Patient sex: M
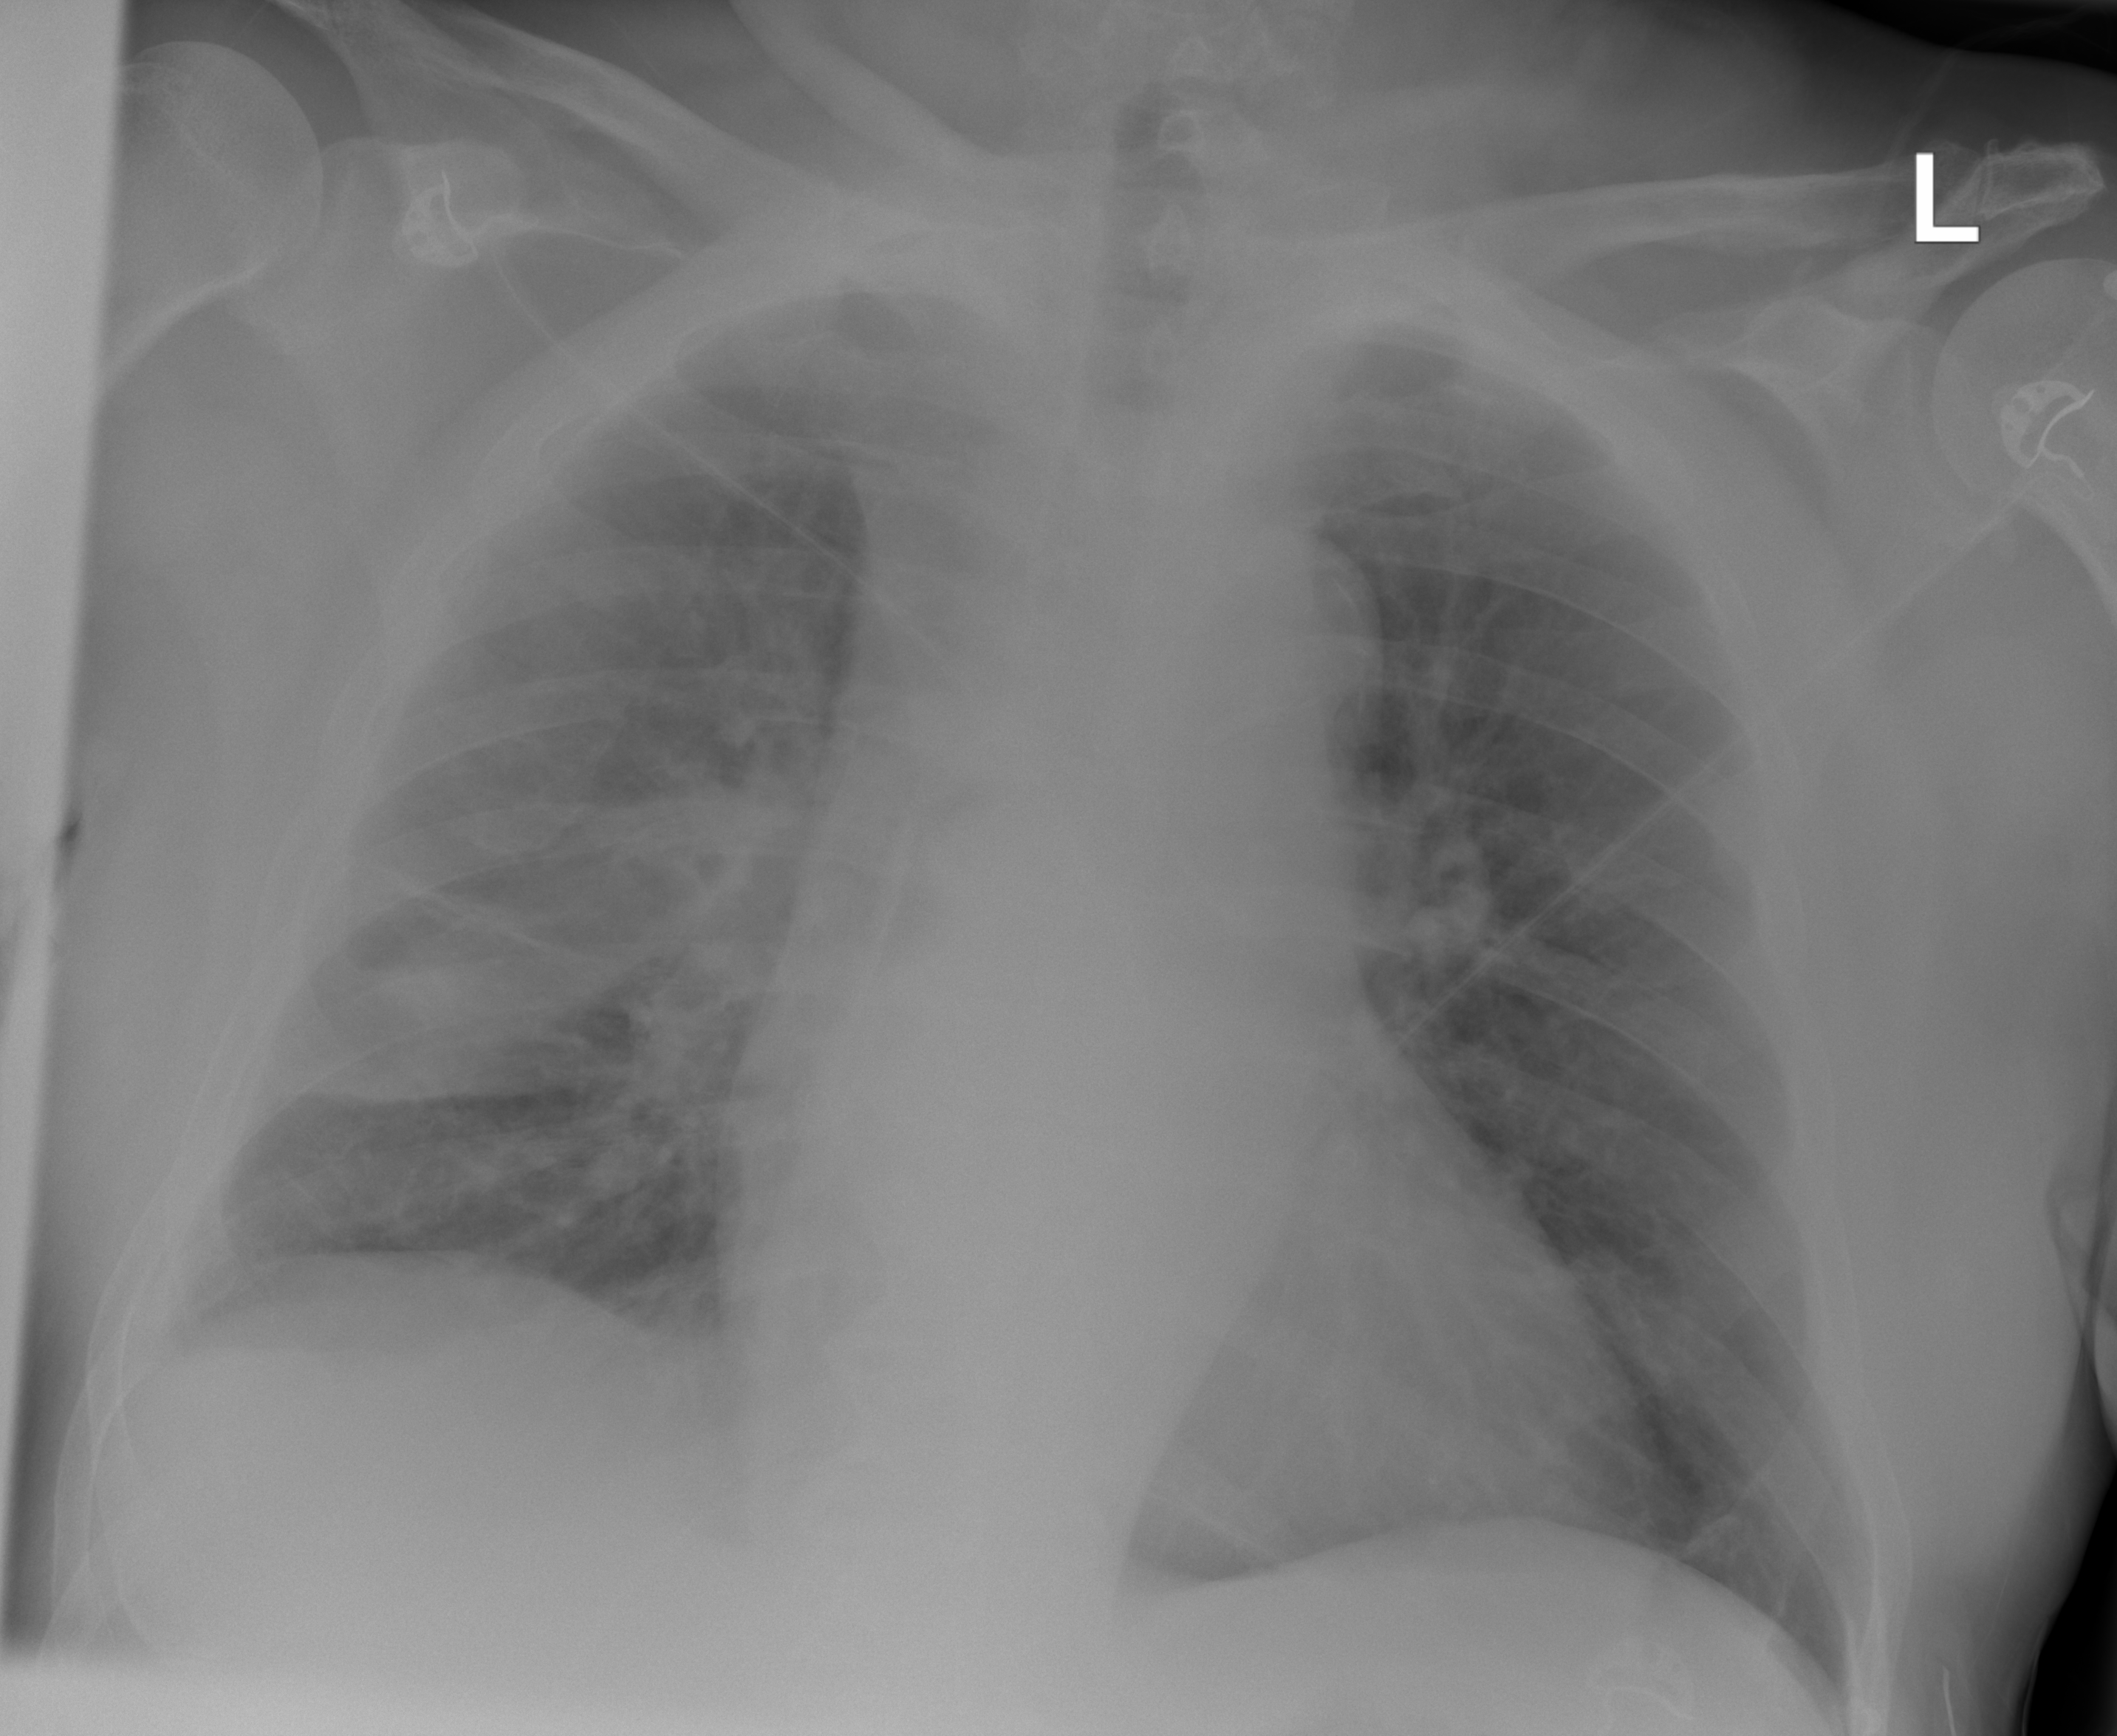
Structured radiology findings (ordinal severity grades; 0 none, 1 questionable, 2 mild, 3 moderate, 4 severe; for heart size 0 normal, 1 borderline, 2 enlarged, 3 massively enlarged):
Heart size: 1
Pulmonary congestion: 1
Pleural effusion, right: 0
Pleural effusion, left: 0
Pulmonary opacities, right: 0
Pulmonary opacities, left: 0
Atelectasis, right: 2
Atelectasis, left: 1